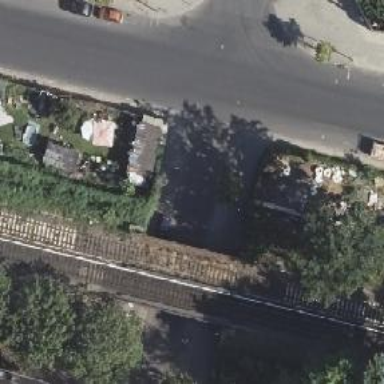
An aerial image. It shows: Bridge over railway line.